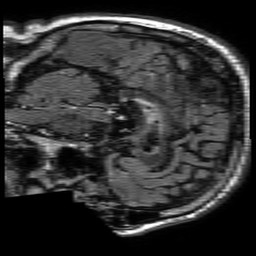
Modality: FLAIR
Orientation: sagittal
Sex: male
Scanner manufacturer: philips
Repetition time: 11 s
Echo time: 0.125 s